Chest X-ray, PA view. Patient: 39 years old, sex F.
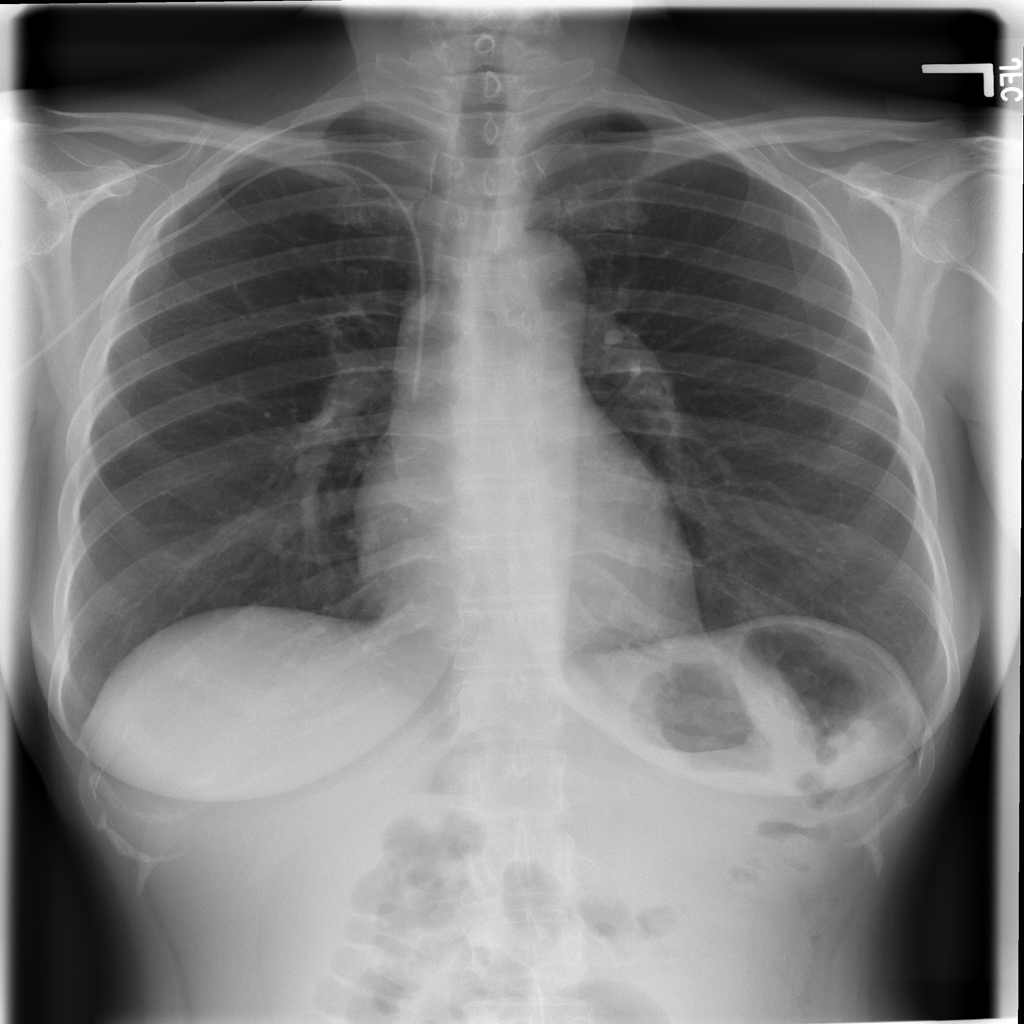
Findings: No Finding